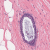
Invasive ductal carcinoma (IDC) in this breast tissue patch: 0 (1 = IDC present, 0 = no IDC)